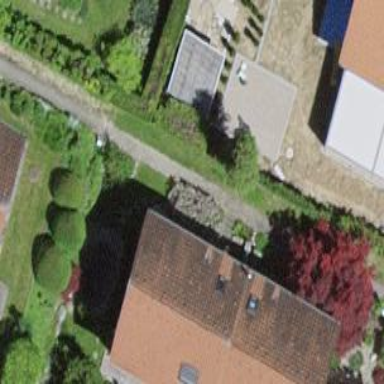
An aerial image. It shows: Semidetached house.